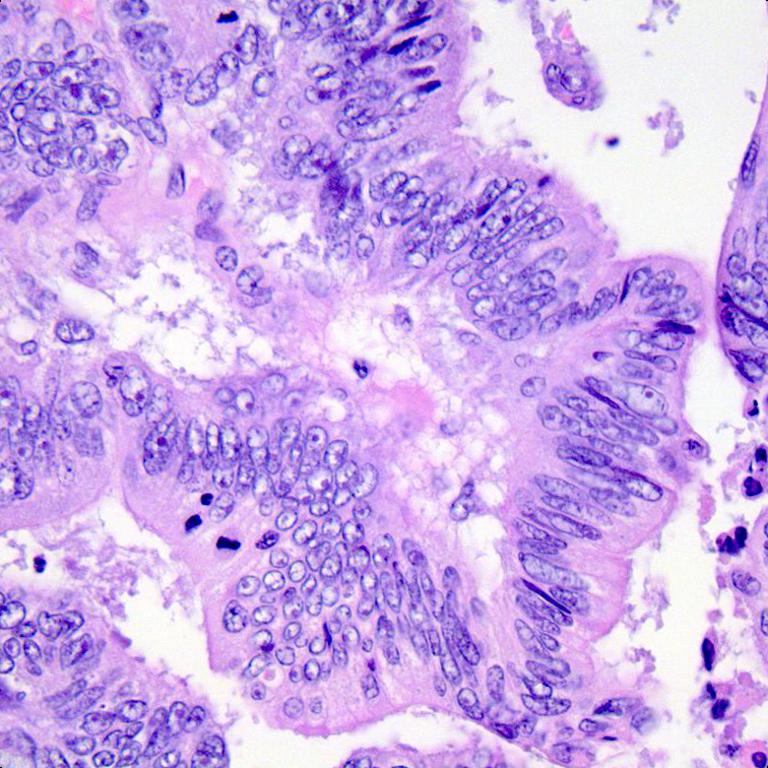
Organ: colon
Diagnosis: adenocarcinomas